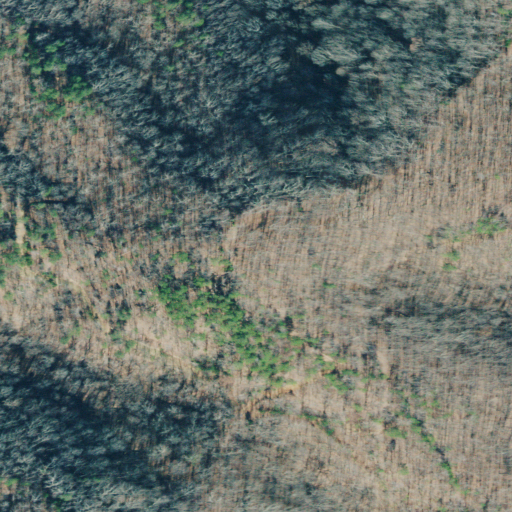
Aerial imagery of ridge(s) in Georgia named Shankle Ridge containing deciduous forest and mixed forest